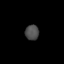
Tissue: lung
Cell type: Epithelial cells
Senescence score: 0.1839
Nuclear area (px): 205
Mean DAPI intensity: 76.341